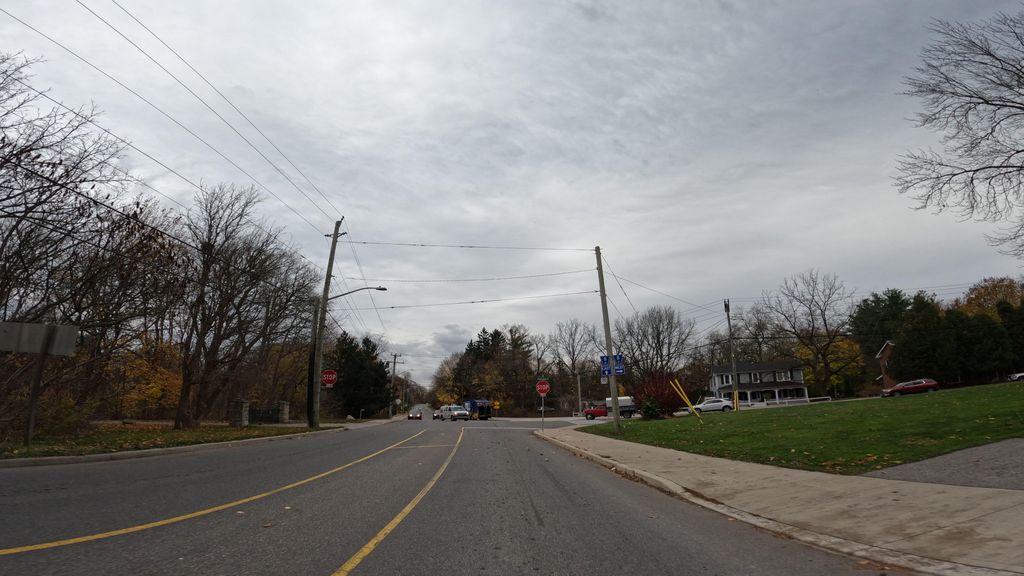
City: hamilton